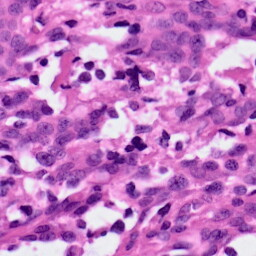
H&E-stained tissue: Ovarian